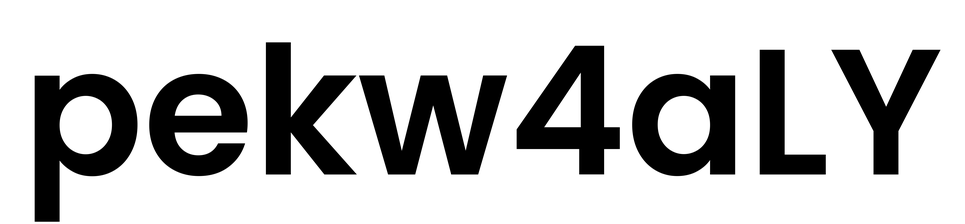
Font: Poppins-SemiBold